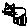
Label: cat